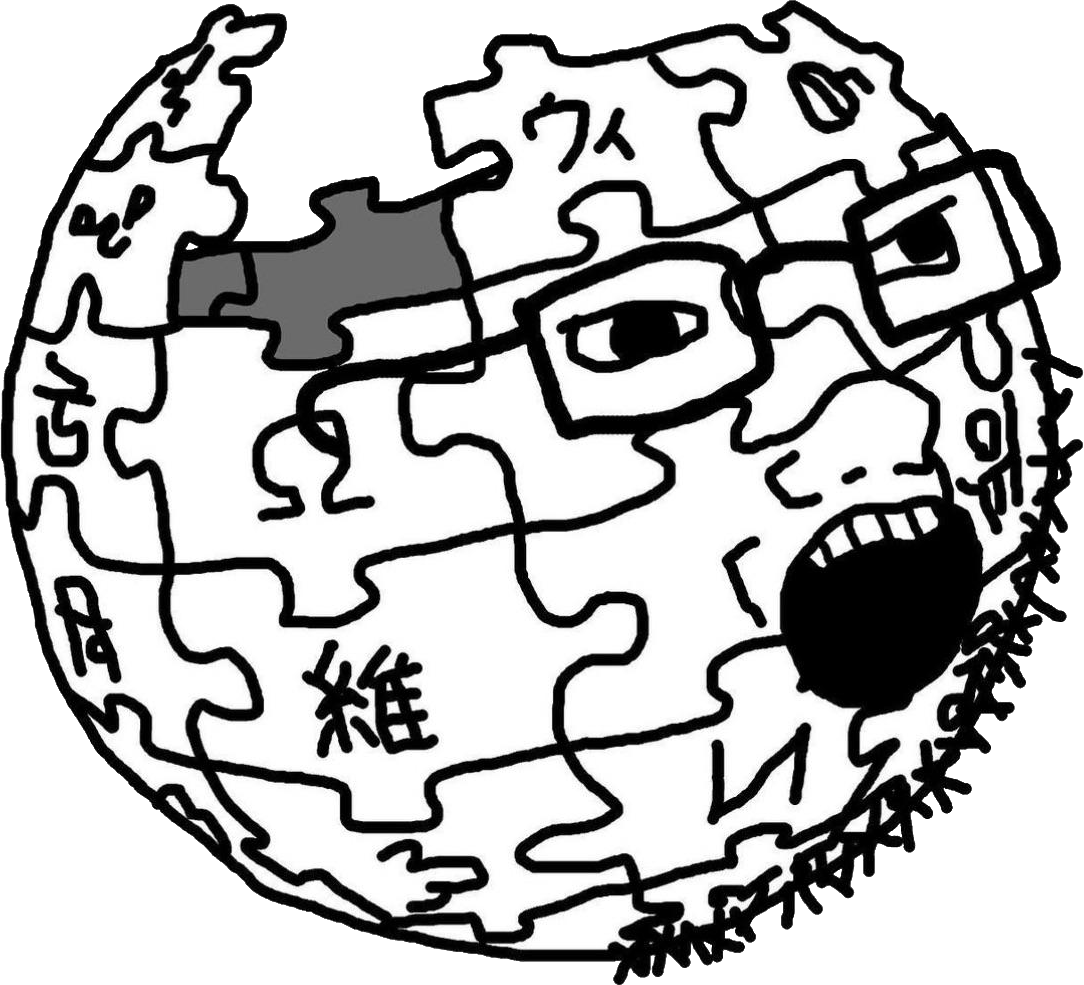
Label: 5_Objakt